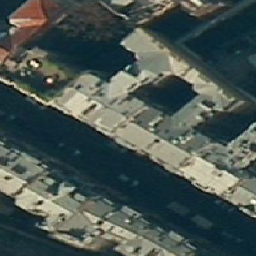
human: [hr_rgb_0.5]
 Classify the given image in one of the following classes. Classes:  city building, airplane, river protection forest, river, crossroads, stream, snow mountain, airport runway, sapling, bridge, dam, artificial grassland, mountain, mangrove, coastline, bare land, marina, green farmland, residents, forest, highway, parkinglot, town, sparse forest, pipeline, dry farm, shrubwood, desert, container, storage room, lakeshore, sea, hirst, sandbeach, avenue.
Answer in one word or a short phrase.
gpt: city building